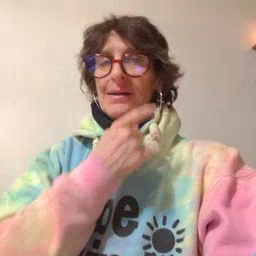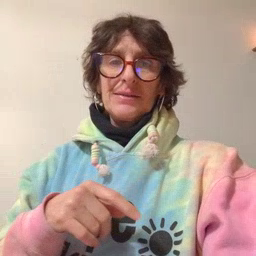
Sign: eye